Interaction volume radius: 5 \u00c5
Interaction volume height: 25 \u00c5
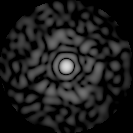
Disorder parameter: 0.8573